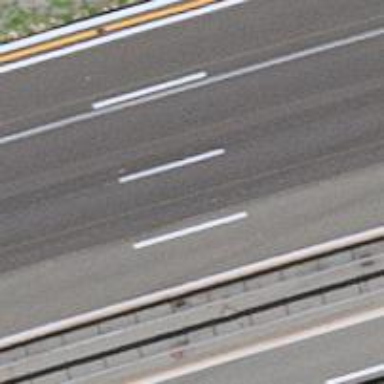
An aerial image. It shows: Asphalt motorway.